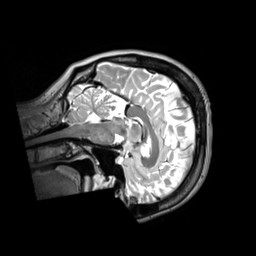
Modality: T2w
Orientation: sagittal
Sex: female
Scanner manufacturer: siemens
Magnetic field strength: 3 T
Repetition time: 3.2 s
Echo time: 0.409 s